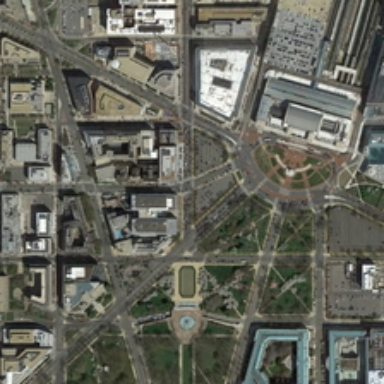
Many buildings and some green plants are in a school .